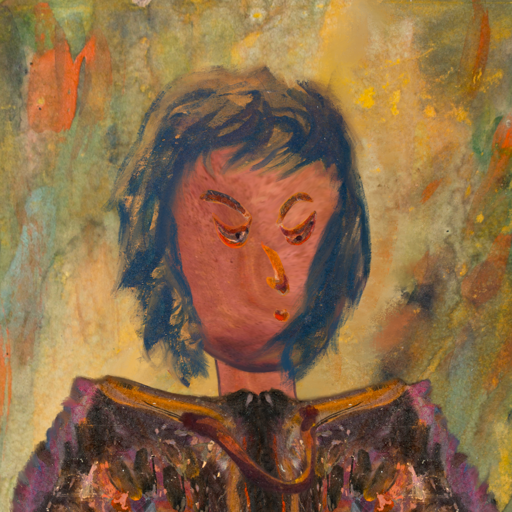
Background: Comrade, Head And Neck Side: Mother_And_Son_Mother, Face Side: Hypocrite, Bust: Gypsy_Queen, Hair Side: In_The_Sun, Head Accessory: Blank, Second Necklace: Comrade, Necklace: Blank, Baby: Blank